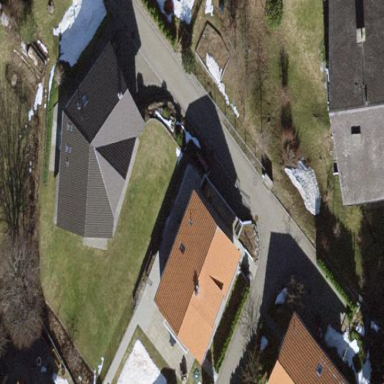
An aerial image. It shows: Simple and straightforward house.